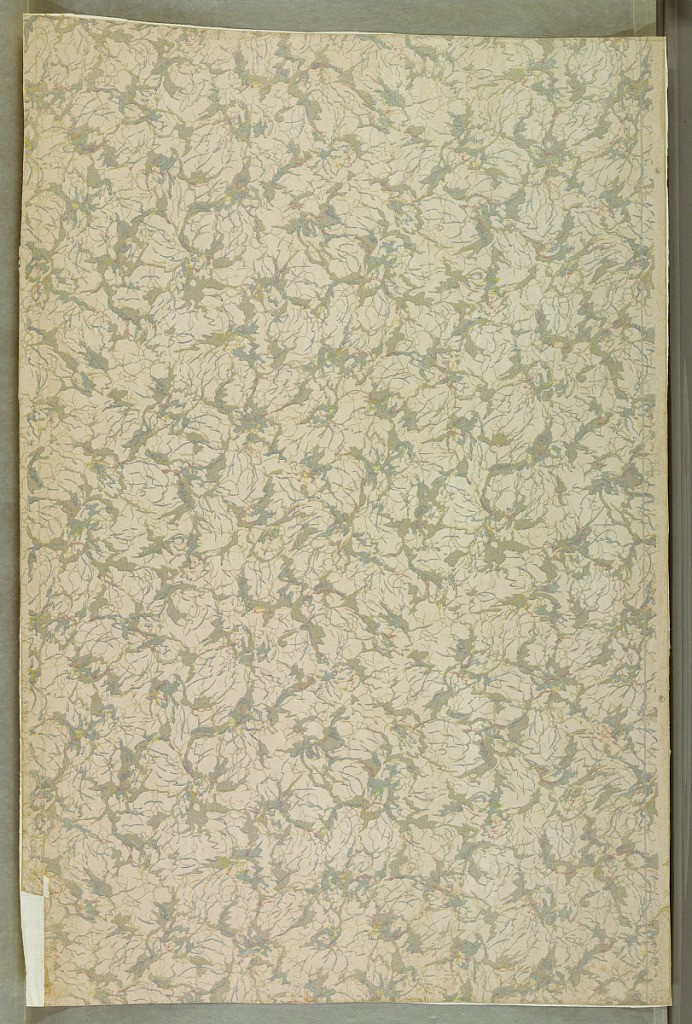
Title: Sidewall
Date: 1875–1900
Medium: Machine-printed
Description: Against an off-white ground is printed an all-over marbled pattern in silvery shades of pale red, yellow and blue. Printed in margin: "M.G. 972" and other illegible lettering.